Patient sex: M
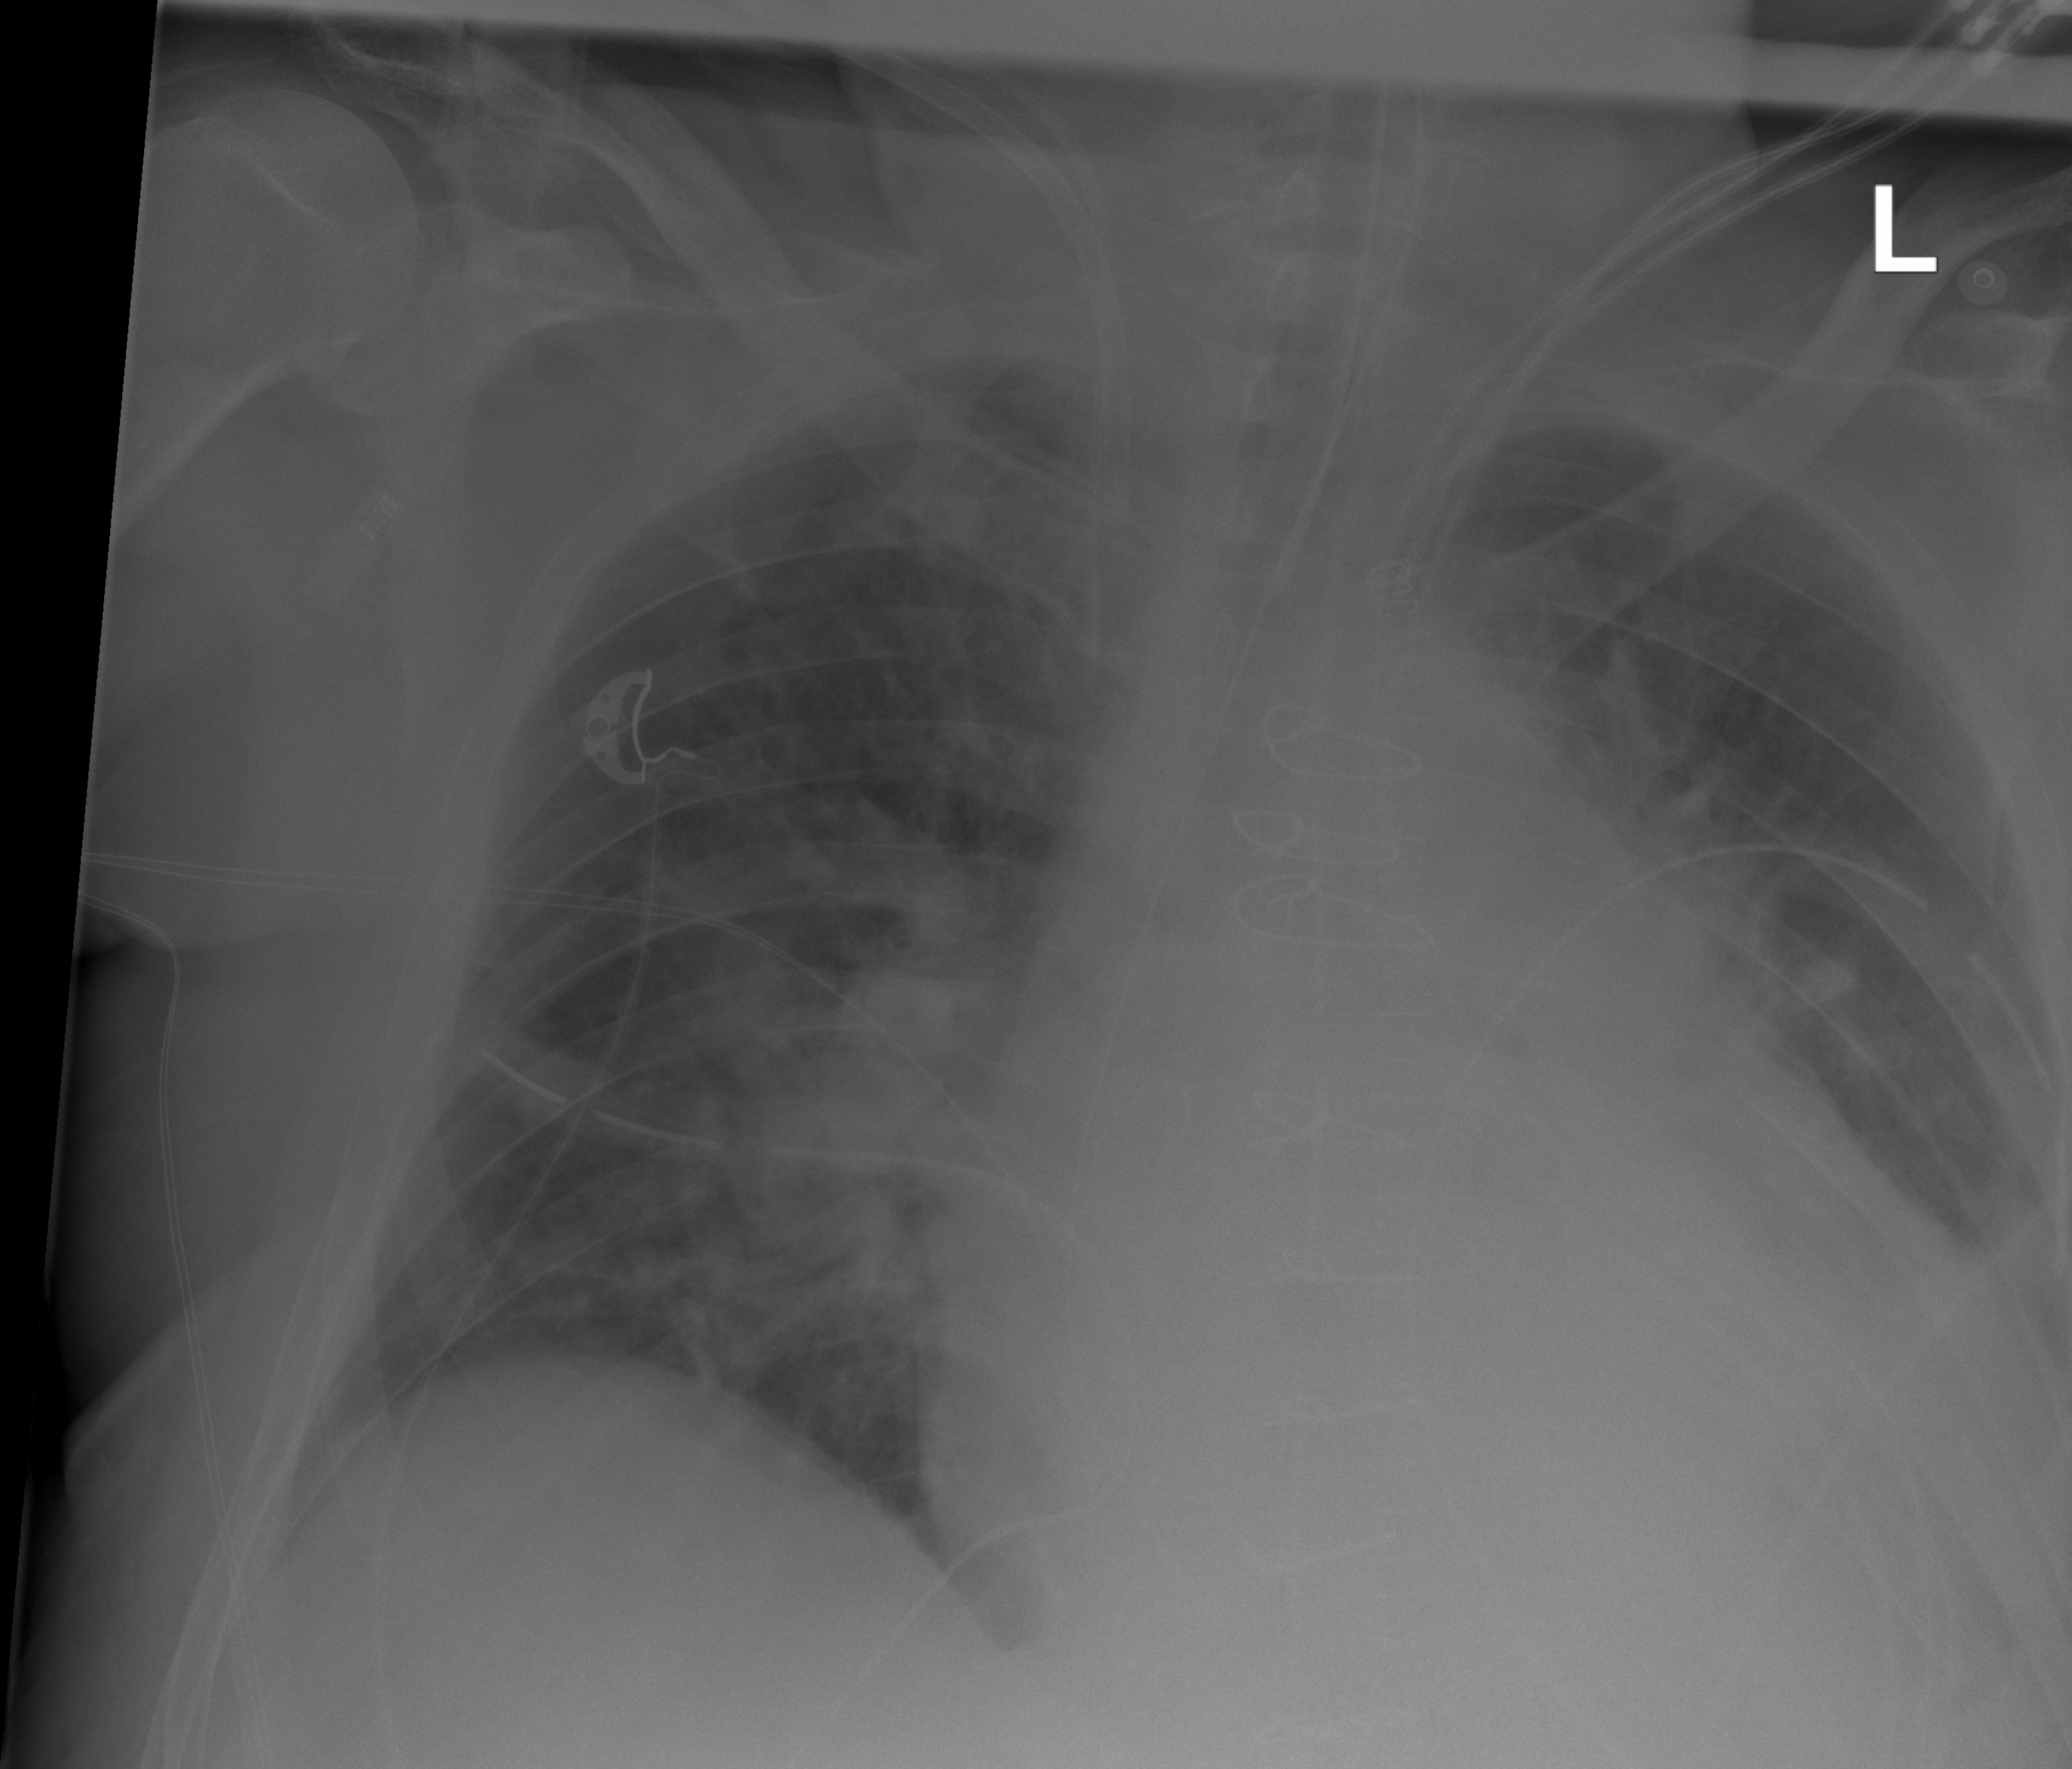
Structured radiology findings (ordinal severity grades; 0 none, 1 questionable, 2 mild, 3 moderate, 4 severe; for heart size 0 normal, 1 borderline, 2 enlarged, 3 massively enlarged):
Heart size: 2
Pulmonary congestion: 2
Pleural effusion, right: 1
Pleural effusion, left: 2
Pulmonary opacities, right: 2
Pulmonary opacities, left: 2
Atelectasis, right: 2
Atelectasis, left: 2